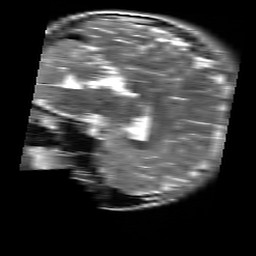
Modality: T2w
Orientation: sagittal
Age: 21
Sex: female
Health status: healthy
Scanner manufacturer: siemens
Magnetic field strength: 3 T
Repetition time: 4.01 s
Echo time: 0.116 s